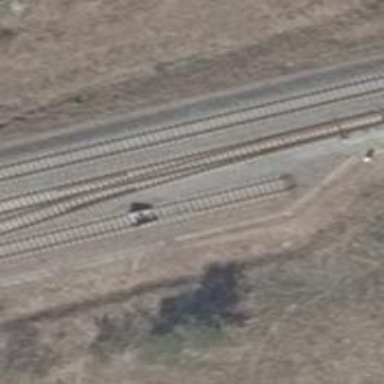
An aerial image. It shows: Railway spur junction.